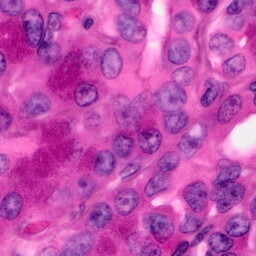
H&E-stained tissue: Pancreatic